Question: I have grid in extjs, where in column the value come as 200.00 GB, 12.00 GB, 23.34 GB. When i click on sorting it not shown in proper order like Ascending or decending. Please help me how to show the combination of number and string sorting. Check Image

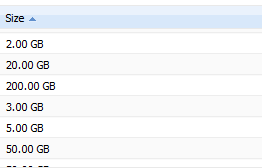
Answer: This is covered in the documentation: <URL>
You can provide your own custom sorting method.